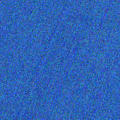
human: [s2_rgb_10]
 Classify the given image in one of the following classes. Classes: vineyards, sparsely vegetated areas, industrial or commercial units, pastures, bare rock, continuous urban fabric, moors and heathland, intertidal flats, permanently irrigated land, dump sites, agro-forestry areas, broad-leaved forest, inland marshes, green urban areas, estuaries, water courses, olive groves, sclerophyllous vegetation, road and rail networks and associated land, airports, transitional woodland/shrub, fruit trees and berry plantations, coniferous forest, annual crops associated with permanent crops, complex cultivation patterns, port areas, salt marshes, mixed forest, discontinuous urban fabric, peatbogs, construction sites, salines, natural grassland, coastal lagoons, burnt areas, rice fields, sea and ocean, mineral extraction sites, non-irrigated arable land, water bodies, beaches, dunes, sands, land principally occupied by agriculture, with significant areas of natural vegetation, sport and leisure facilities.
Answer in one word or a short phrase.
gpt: sea and ocean